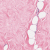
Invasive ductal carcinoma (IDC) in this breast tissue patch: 0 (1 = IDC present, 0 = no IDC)